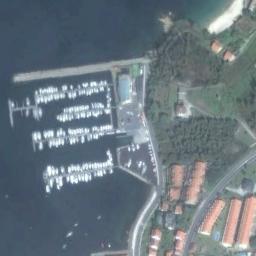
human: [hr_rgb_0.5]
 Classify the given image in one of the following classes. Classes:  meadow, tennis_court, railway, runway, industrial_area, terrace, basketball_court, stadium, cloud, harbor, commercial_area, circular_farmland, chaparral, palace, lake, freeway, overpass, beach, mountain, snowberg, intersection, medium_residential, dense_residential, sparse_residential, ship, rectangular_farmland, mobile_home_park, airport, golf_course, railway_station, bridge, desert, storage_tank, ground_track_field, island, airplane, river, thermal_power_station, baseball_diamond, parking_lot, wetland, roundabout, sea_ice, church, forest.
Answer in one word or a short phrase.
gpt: harbor